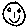
Label: smiley face